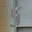
Label: 5